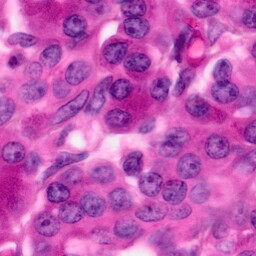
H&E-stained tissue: Pancreatic